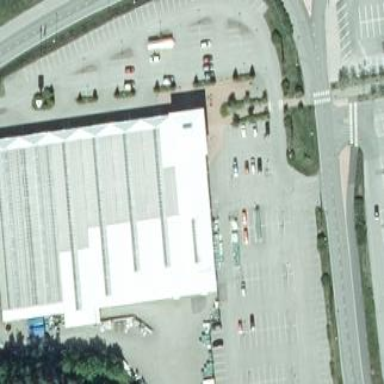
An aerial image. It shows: Garden centre housed in building.